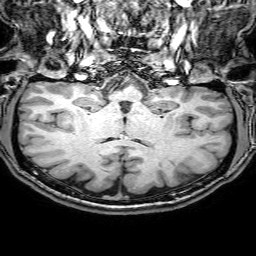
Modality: T1w
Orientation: sagittal
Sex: male
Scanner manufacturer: philips
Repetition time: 0.008158 s
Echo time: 0.00374 s